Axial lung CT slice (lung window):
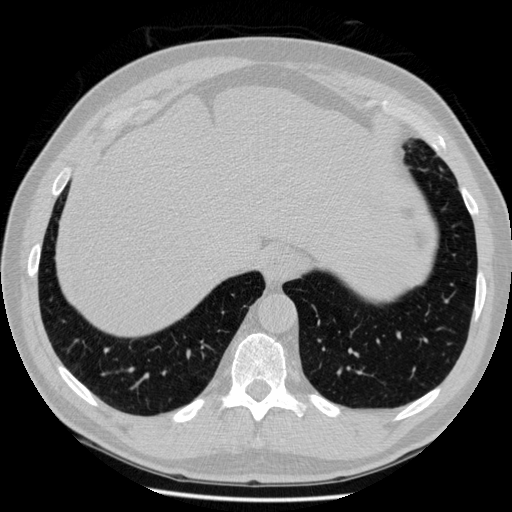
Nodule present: no